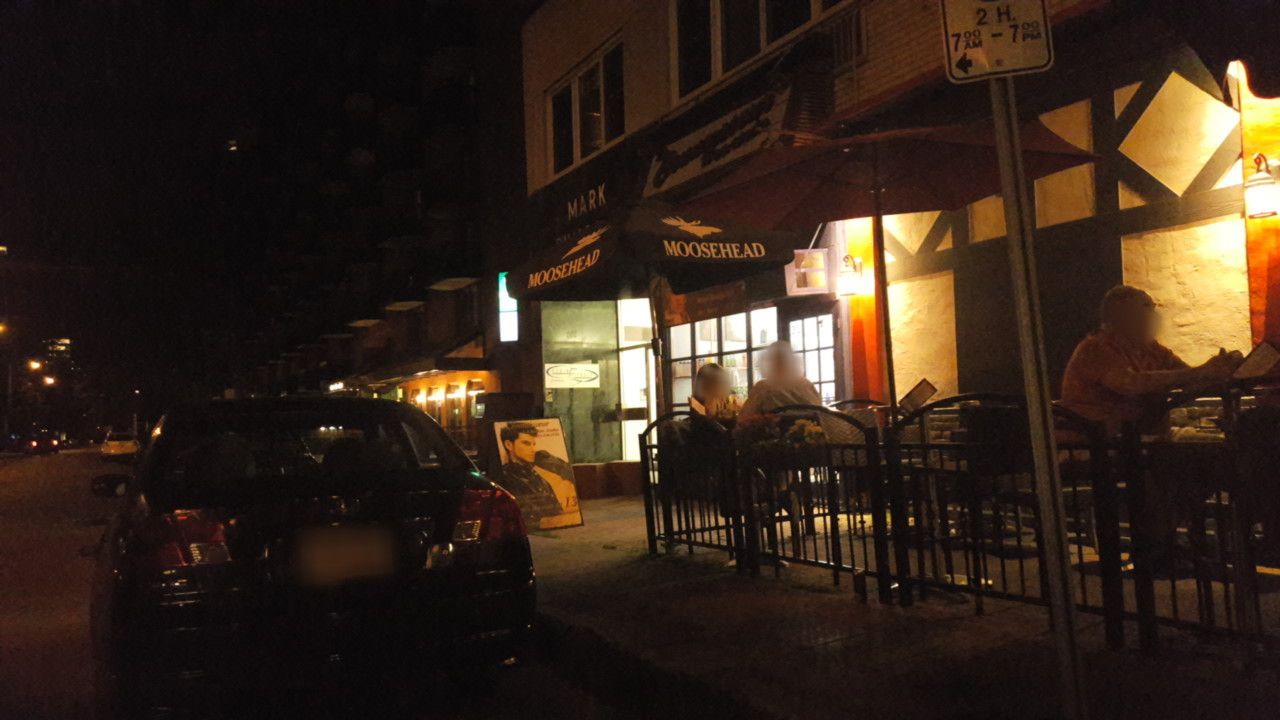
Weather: clear
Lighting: night
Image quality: slightly poor
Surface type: walking surface
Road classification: footway
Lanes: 2
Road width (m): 1.5
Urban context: urban centre
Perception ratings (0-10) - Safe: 3.41, Lively: 8.31, Beautiful: 2.5, Boring: 4.35, Depressing: 4.05, Wealthy: 8.6